Question: Using Java I am trying to delete rows using user input, I want the code to delete the row specified and then update the file.

I have tried using different methods however there are too many errors in them.
'''
B00987 58
B00567 43
B00343 59
B00653 25
B00757 31
B00876 40
B00421 62
B00568 78
B00826 79
B00126 93
B00862 62
B00999 12
B00237 68
B00762 85
B00864 49
B00786 85
'''
My Code That is giving me an error:
'''
if(!flag)
pw.printline(line1);
line1 = br1.readLine();
}
pw.flush();
br1.close();
pw.close();
{
System.out.println("Student has been deleted sucsessfully");
} catch (Exception e) {
System.out.println(e.getMessage());
}
}
'''
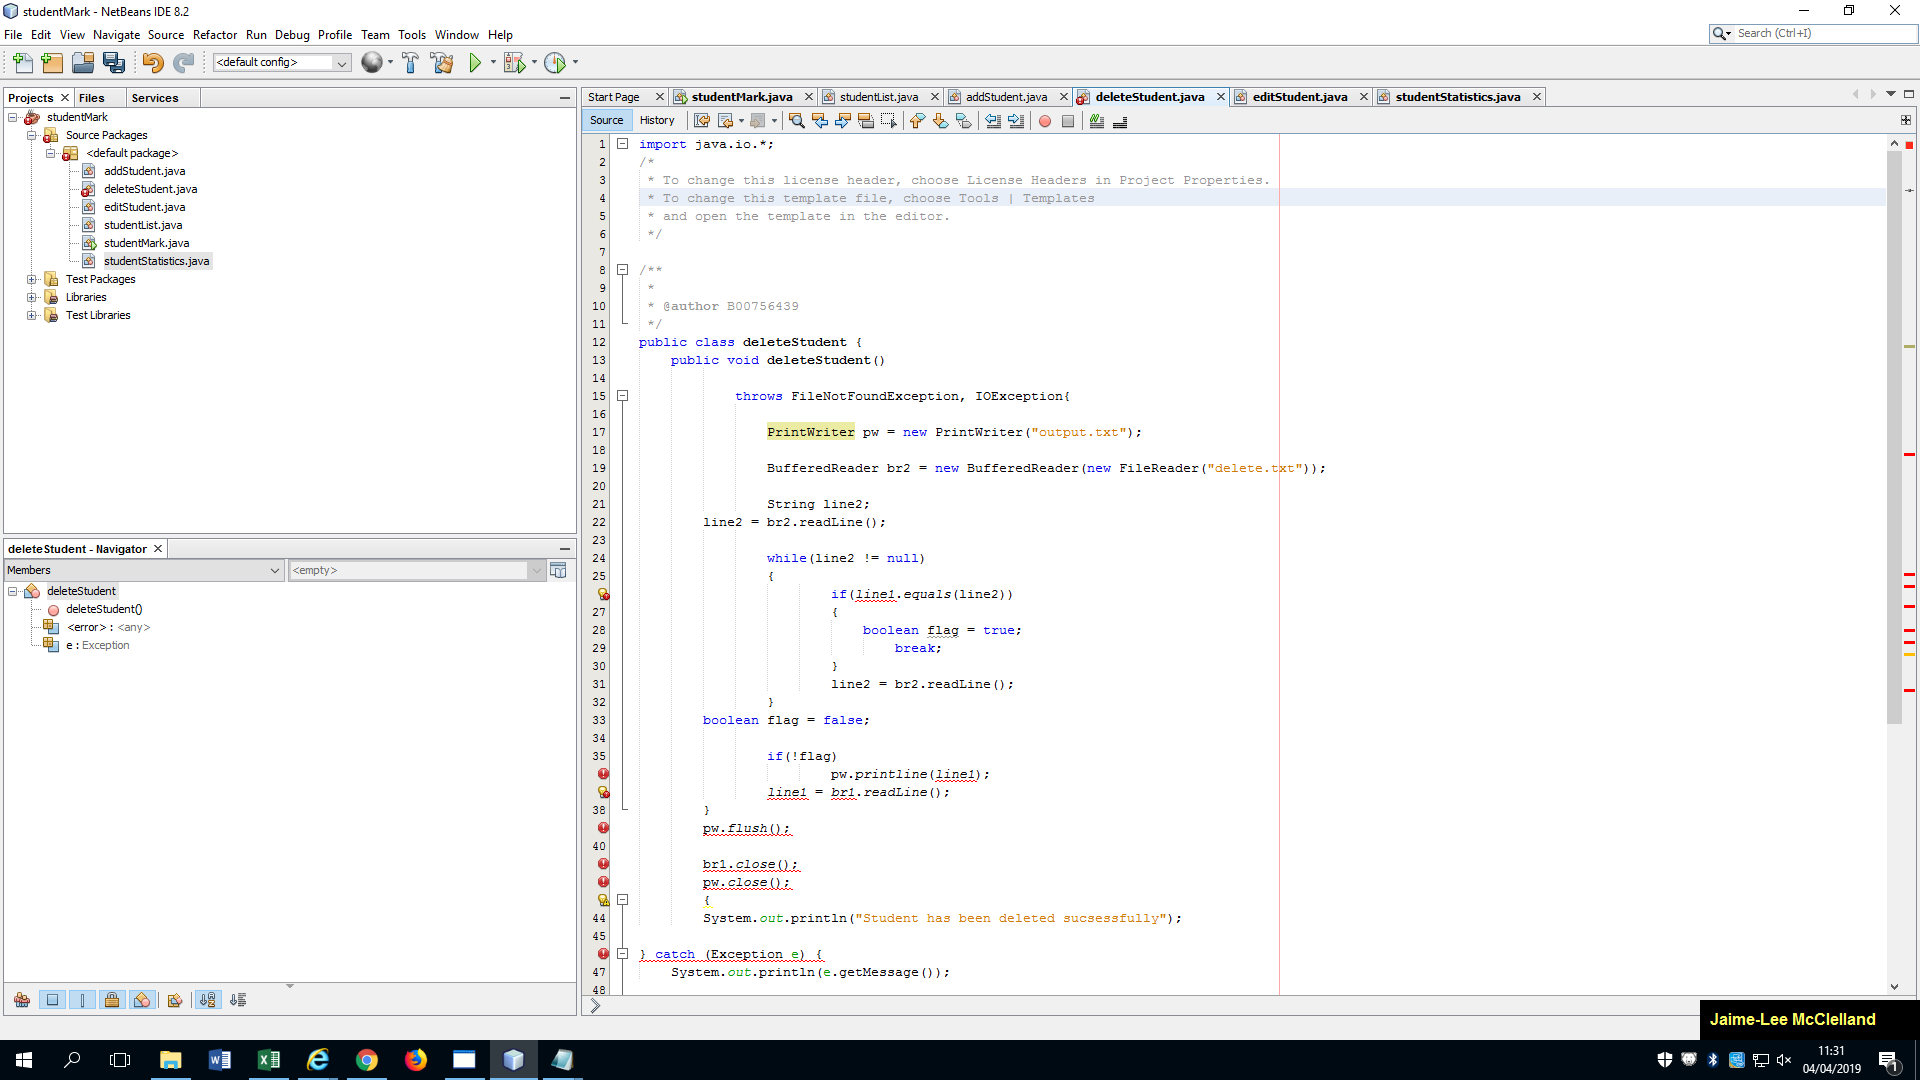
Answer: Untested But should be enough to go from here:
'''
void deleteStudent(String deleteLine)
{
....
String line;
while((line = reader.readLine()) != null)
{
if (!line.equals(deleteLine))
{
pw.printline(line);
}
}
pw.close();
}
'''
There are a number of new (streams and NIO2) methods which would make the code more compact, but it requires later Java versions and/or is not beginner level (which can be argued).